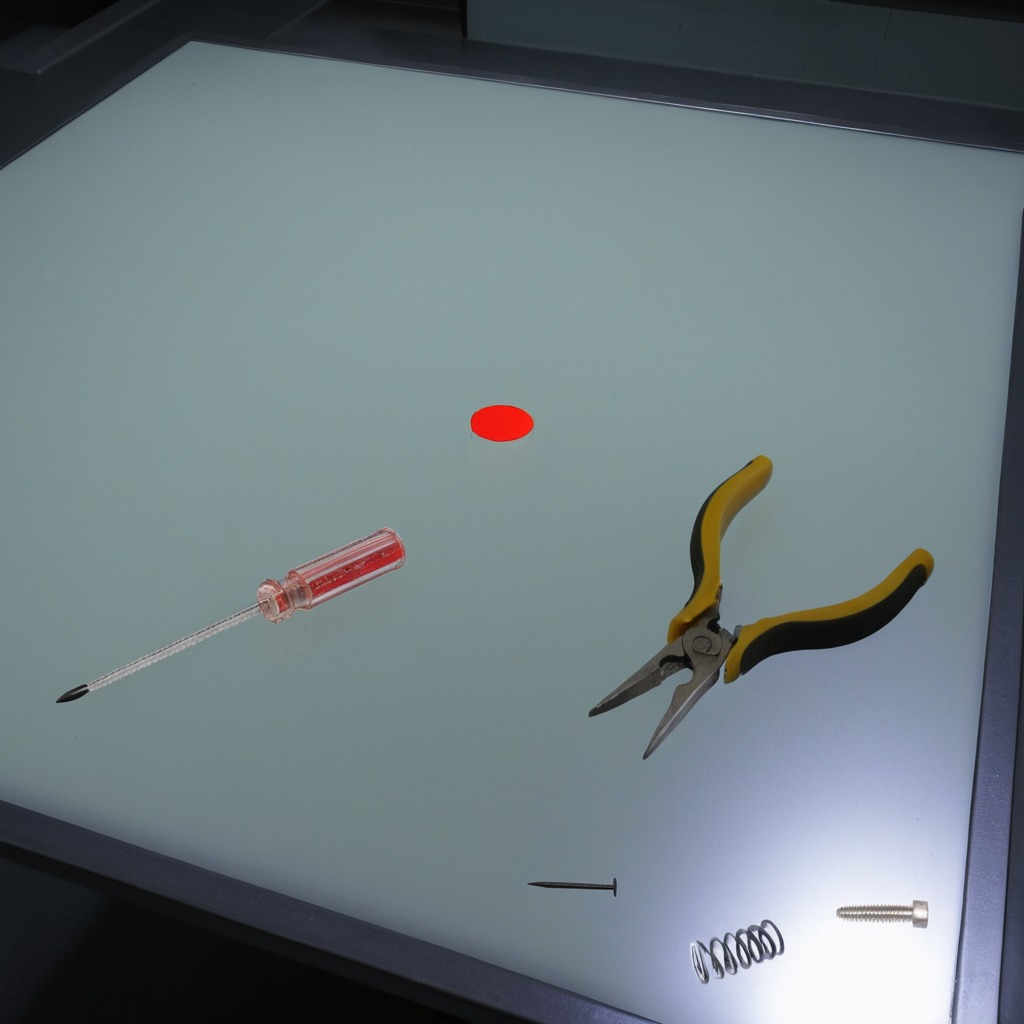
A metal machine screw, an iron nail, pliers, a coiled metal spring, and a screwdriver are lying on the table.